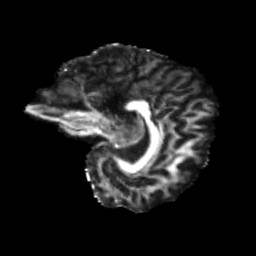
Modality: FA
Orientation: sagittal
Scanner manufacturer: siemens
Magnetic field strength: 3 T
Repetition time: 4 s
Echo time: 0.0594 s